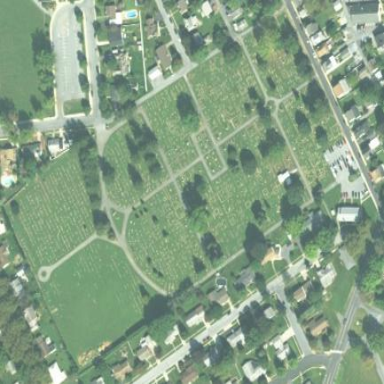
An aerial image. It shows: Cemetery.